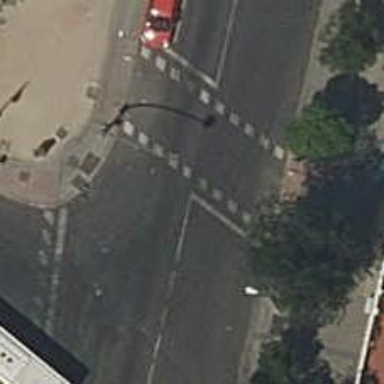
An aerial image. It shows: Road with traffic signals and zebra crossing with traffic signals.